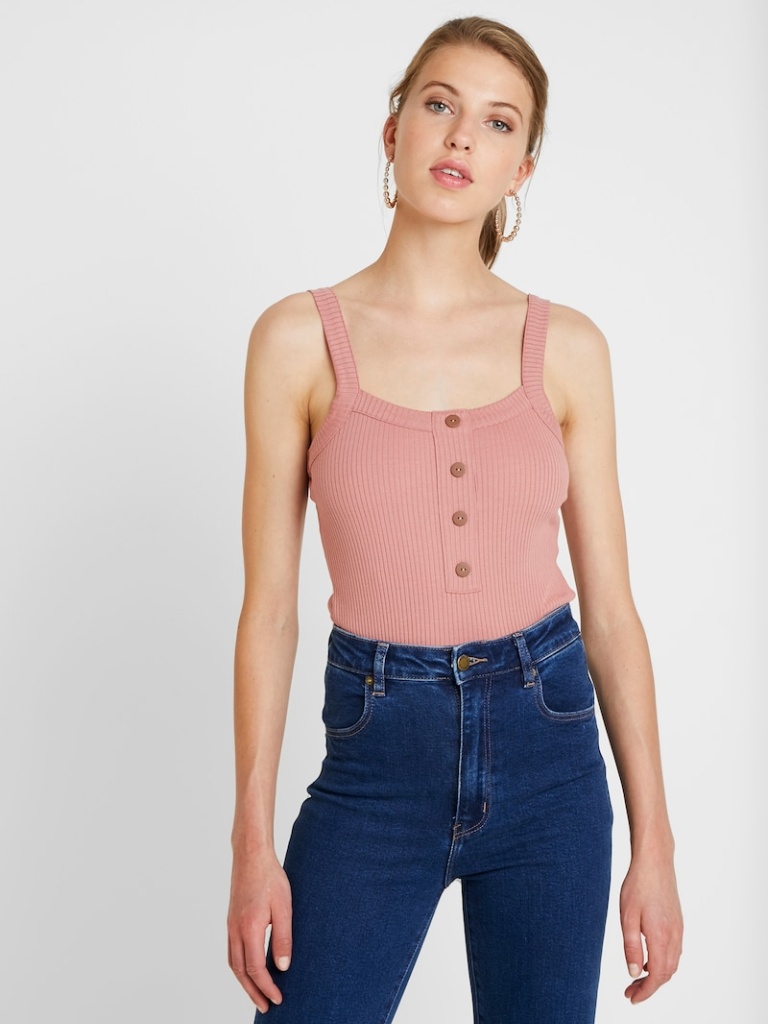
ribbed tight sleeveless full length Fully Tucked in square bodysuit